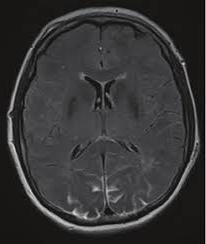
Label: notumor